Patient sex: M
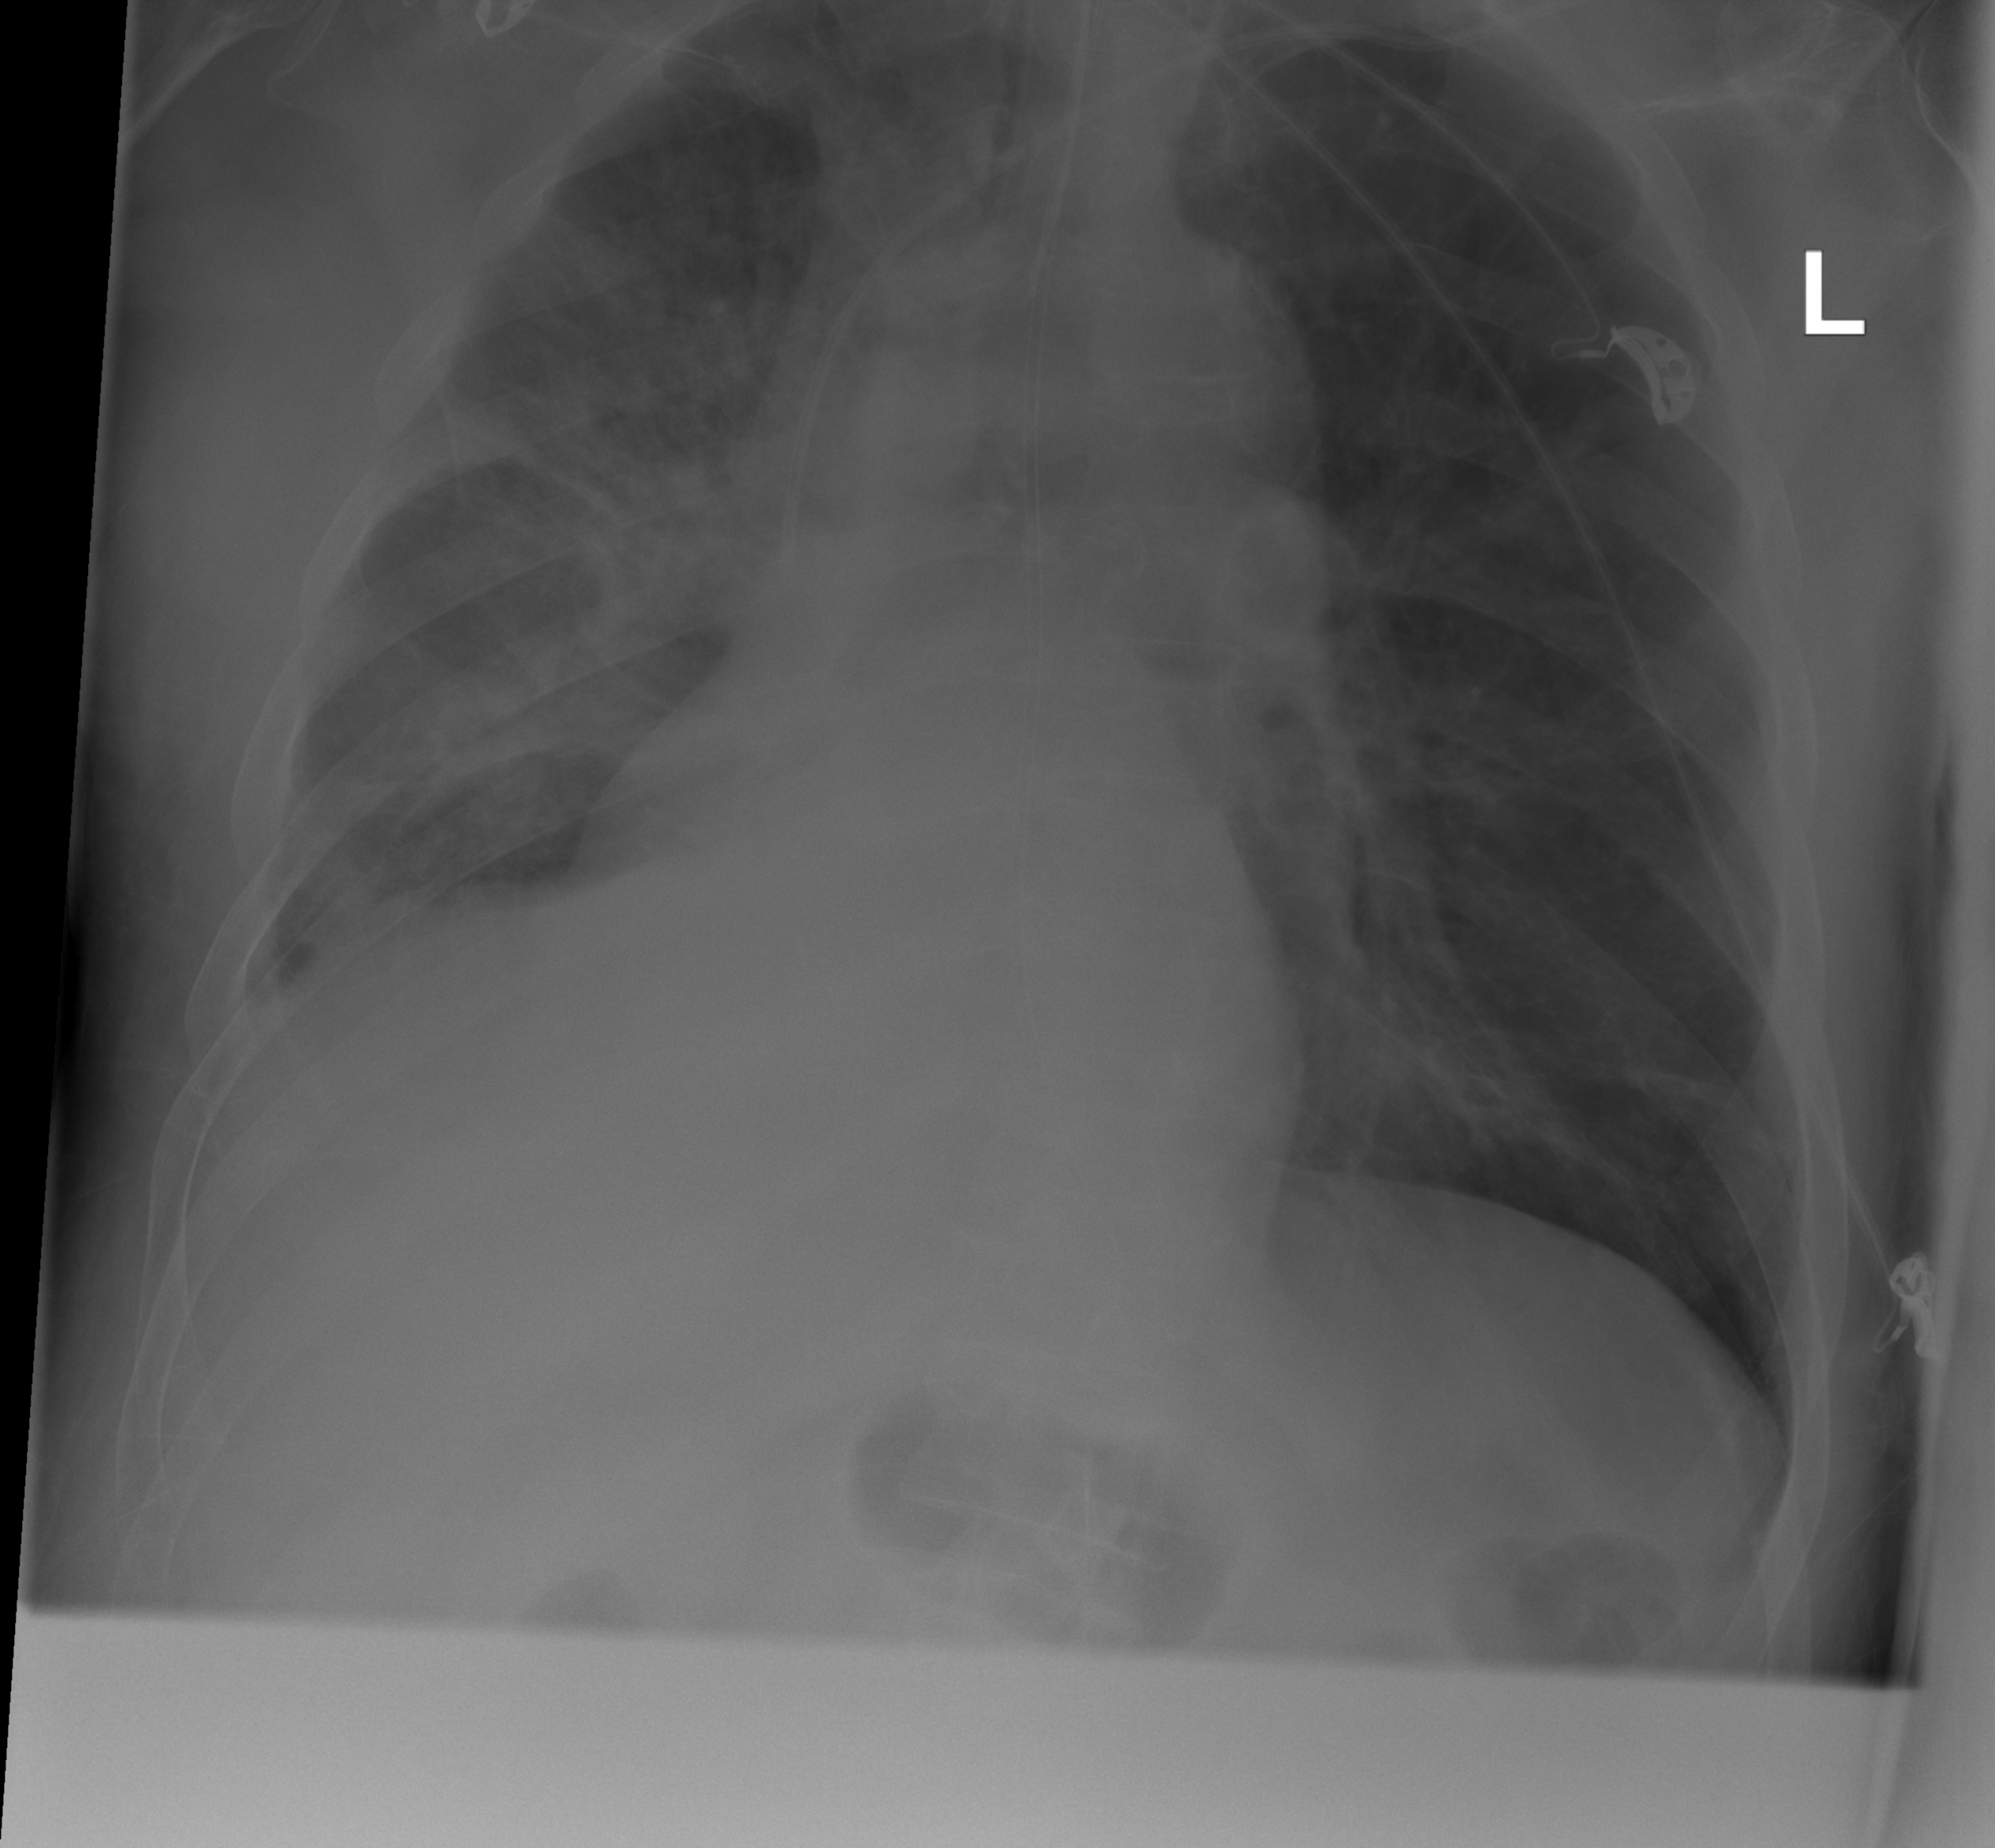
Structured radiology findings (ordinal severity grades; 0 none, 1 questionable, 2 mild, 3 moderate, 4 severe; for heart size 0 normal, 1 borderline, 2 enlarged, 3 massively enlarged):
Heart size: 0
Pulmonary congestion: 0
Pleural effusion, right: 2
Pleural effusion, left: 0
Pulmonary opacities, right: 2
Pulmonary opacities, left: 0
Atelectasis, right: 3
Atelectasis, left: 1